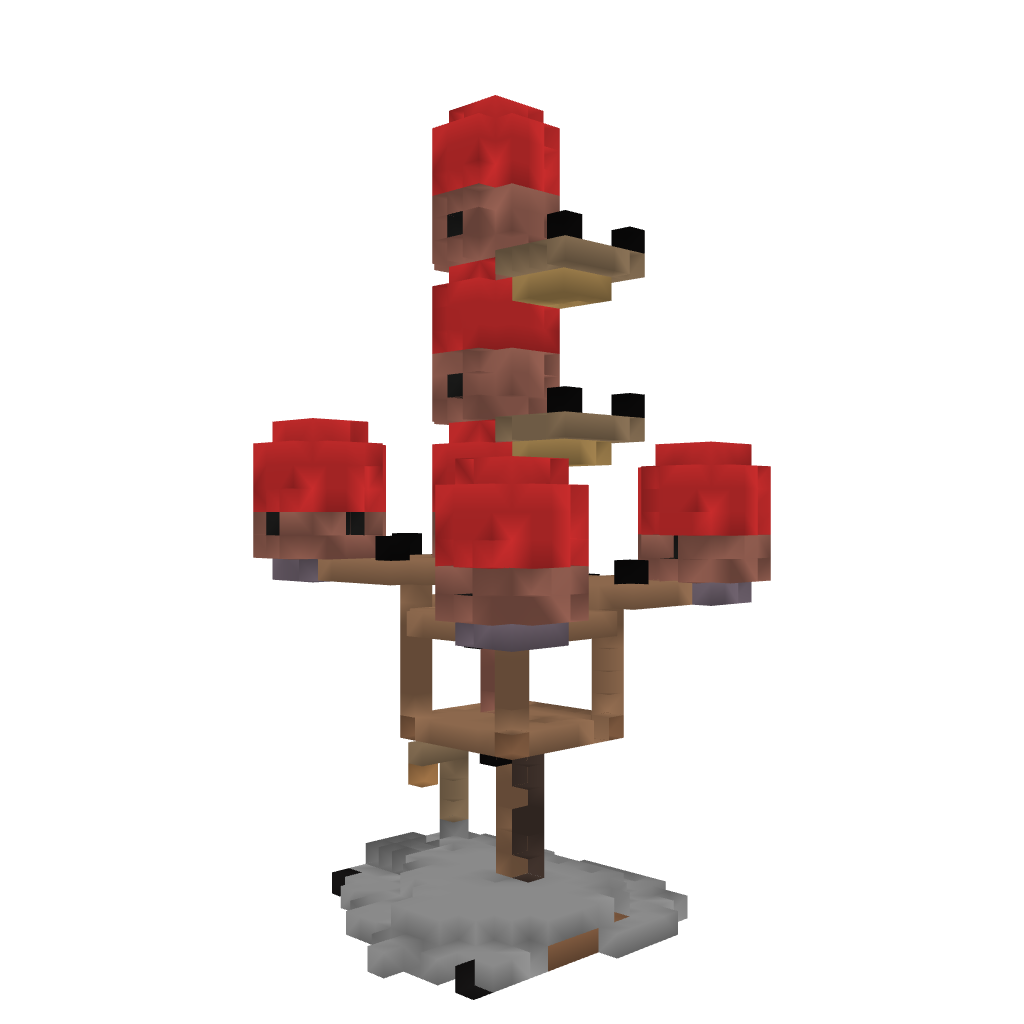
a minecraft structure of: Shroom Settlement